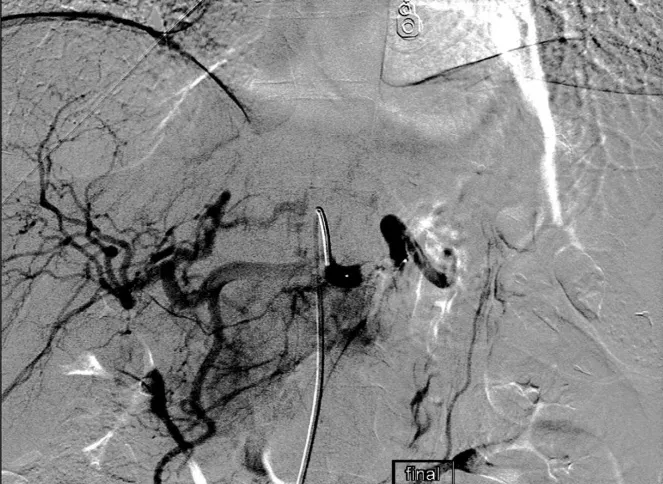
Angiogram after angioembolization and coiling demonstrating cessation of blood flow in proximal splenic artery.
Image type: radiology (ct)